Question: I have these two node.js command line commands:
'''
$ NODE_ENV=dev_local npm start --fp data_for_testing/csvfile.csv --mptp map_ivr_itg
$ NODE_ENV=dev_local node start_script --fp data_for_testing/csvfile.csv --mptp map_ivr_itg
'''
I am using nconf the command line and environment variable parser for node.js.
The problem is the command line arguments --fp and --mptp seem to disappear when using npm start.

Furthermore, as an aside, does any program interpret --fp as a force flag, as NPM is warning?
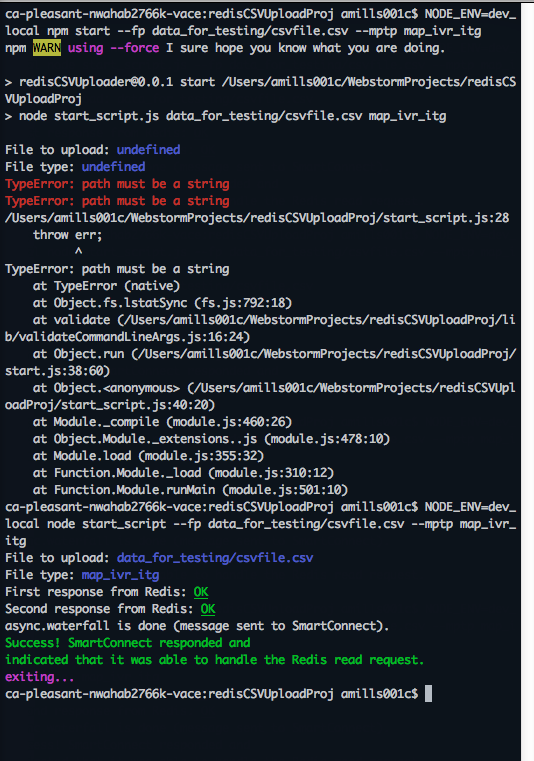
Answer: Your command line flags (e.g., '--fp') are being sent to 'npm' and not the script that results from running 'npm start'. To send them to the resulting script as arguments, <URL>. That indicates that the remaining arguments are for the resulting script and not for 'npm' itself.
'''
npm start -- --fp ...
'''